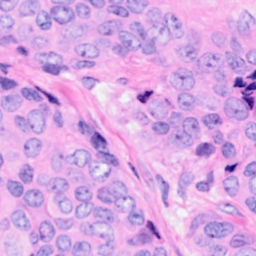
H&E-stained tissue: Breast